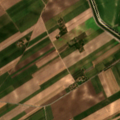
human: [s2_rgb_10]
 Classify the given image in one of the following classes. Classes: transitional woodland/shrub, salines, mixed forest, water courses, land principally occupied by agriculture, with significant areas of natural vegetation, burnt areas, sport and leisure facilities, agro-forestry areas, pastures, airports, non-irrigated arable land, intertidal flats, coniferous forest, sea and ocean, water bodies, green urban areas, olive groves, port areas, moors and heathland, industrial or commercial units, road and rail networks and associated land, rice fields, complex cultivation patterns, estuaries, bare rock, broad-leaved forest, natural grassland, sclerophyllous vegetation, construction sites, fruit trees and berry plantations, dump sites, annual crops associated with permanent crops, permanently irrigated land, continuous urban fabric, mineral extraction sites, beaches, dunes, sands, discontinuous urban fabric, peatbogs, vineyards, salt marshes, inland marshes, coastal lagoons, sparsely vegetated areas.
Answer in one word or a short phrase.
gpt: non-irrigated arable land